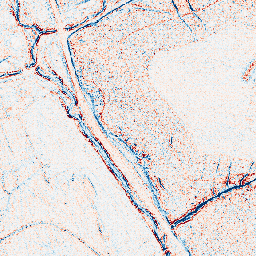
Category: edge_preserving
Decomposition family: anisotropic_diffusion
Decomposition parameters: iterations: 5
kappa: 10
gamma: 0.05
Upsampling method: area
Upsampling parameters: scale: 4
Upsampling scale: 4